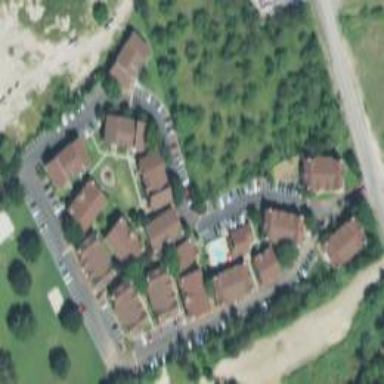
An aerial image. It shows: Residential area with apartments.